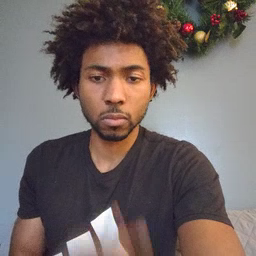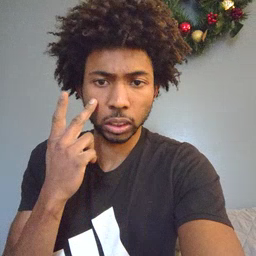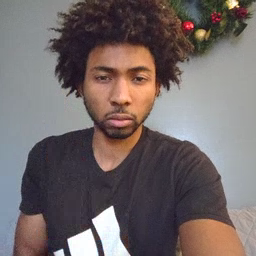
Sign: see